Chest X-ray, PA view. Patient: 67 years old, sex M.
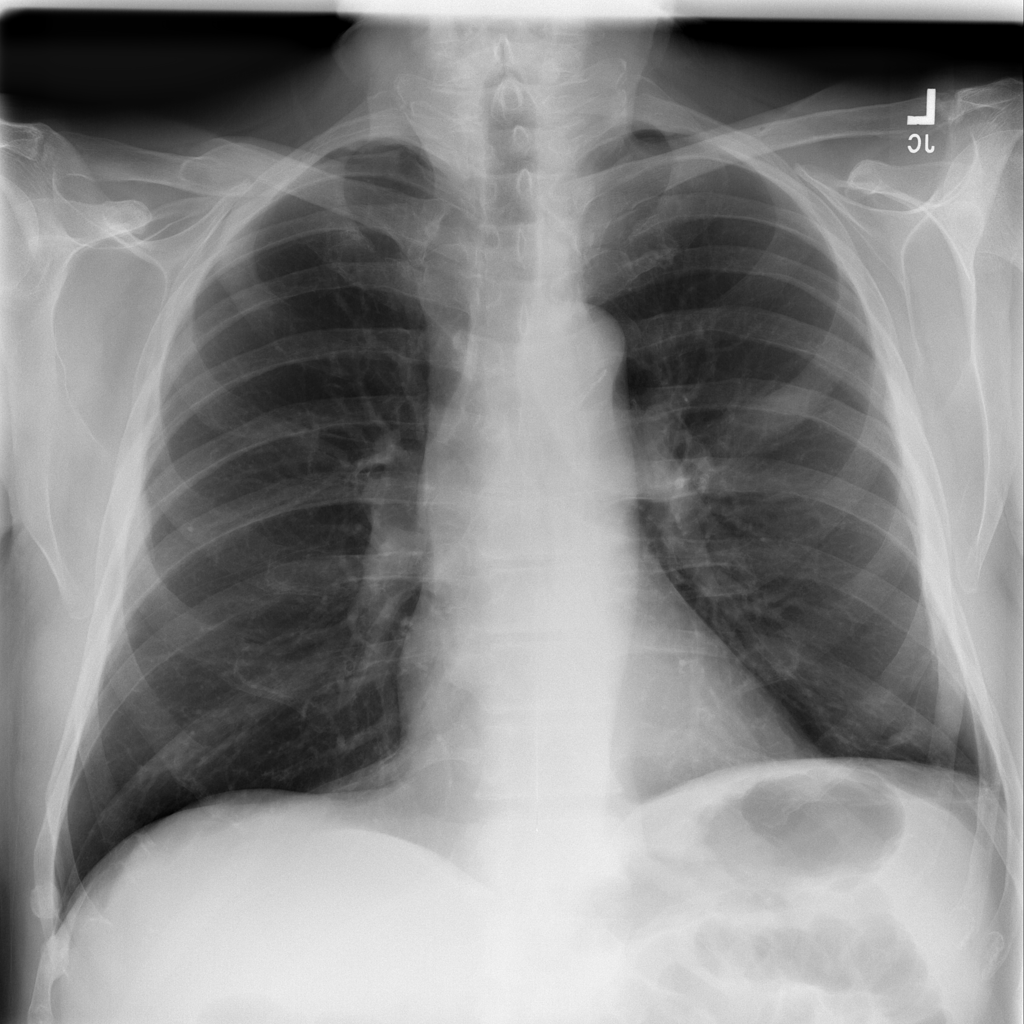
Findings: No Finding